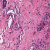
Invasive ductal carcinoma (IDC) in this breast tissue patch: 0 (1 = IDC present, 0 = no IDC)